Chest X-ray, PA view. Patient: 54 years old, sex M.
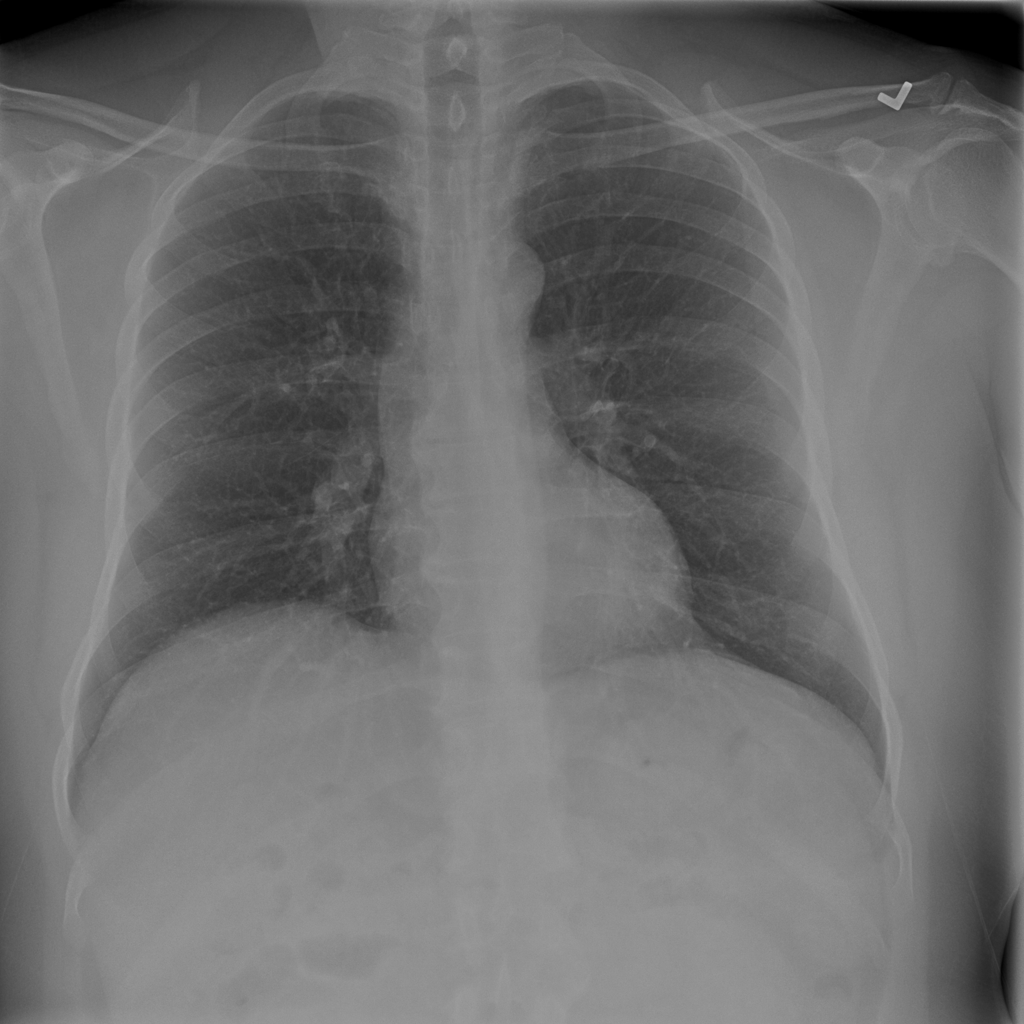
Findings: No Finding